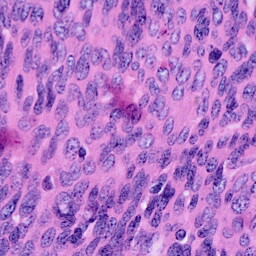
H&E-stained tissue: Cervix